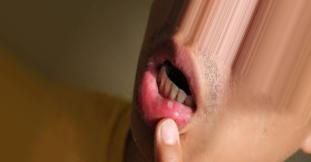
Condition: Mouth Ulcer